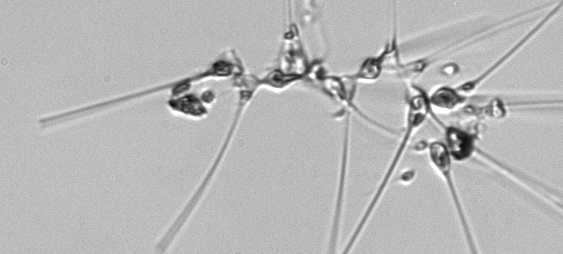
Label: Asterionellopsis_glacialis